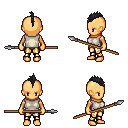
a pixel art fantasy rpg character, female body template, human, tanned skin, white sleeveless shirt, gold greaves, raven mohawk hairstyle, spear, four views (front, back, left, right), 2x2 character sprite sheet, small pixel art, hard edges, no anti-aliasing